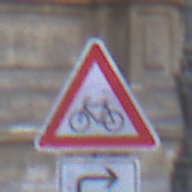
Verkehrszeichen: RadverkehrRechts
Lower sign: RichtungsangabeDurchPfeile5
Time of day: SunriseSunset
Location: Outdoor (Urban)
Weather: PartlyCloudy
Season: NotSpecified
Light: Natural